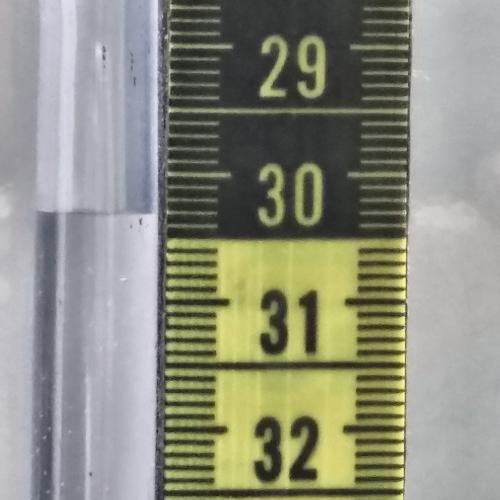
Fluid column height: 30.3 cm